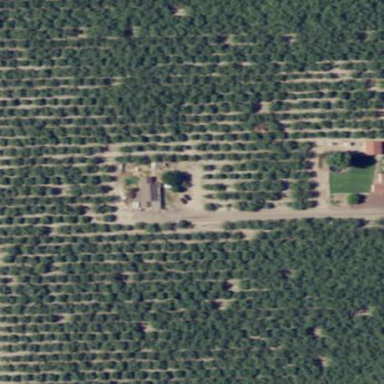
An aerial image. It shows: Almond orchard with rows of almond trees.